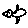
Label: bird